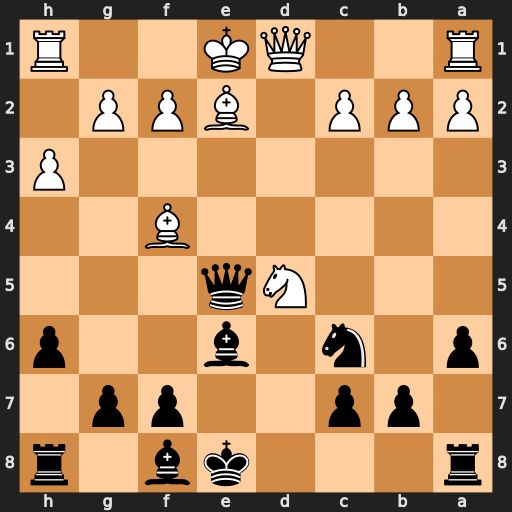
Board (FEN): r3kb1r/1pp2pp1/p1n1b2p/3Nq3/5B2/7P/PPP1BPP1/R2QK2R
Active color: b
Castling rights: KQkq
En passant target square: -
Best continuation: Qxd5 Qxd5 Bxd5